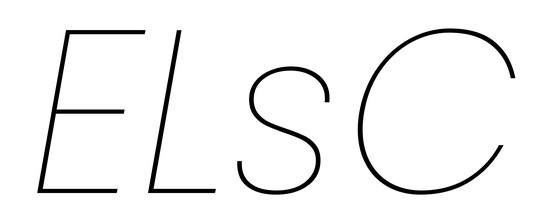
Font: Poppins-ThinItalic